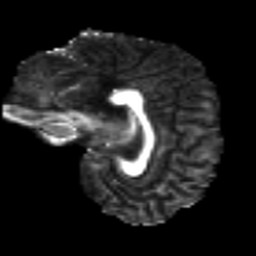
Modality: FA
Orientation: sagittal
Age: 24
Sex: female
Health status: ill
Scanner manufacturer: siemens
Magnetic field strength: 3 T
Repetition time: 6.5 s
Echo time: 0.062 s